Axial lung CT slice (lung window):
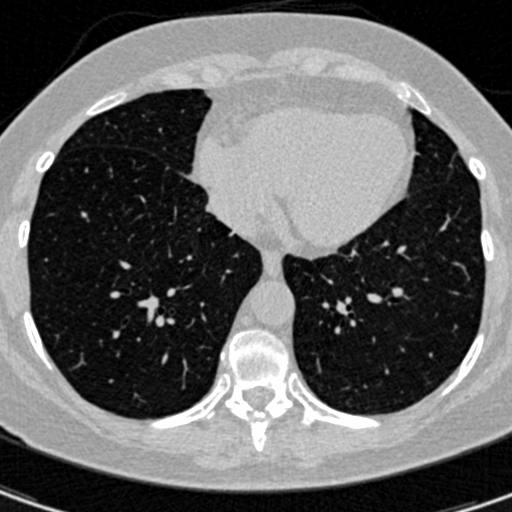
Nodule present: no